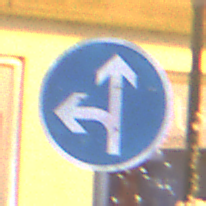
Verkehrszeichen: VorgeschriebeneFahrtrichtungGeradeausOderLinks
Umgebung: Outdoor, Urban
Tageszeit: Night
Wetter: Overcast
Licht: Artificial
Jahreszeit: Winter
Kontrast: MediumContrast